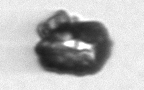
Label: Delphineis